Interaction volume radius: 5 \u00c5
Interaction volume height: 30 \u00c5
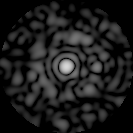
Disorder parameter: 0.7745